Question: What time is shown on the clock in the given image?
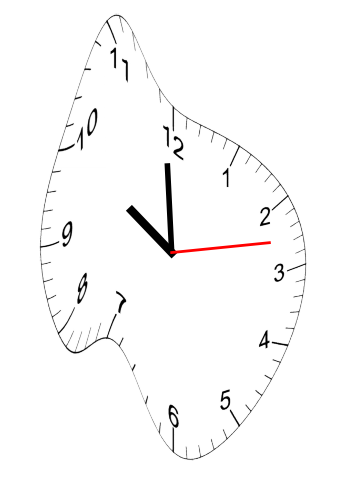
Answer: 09:59:13